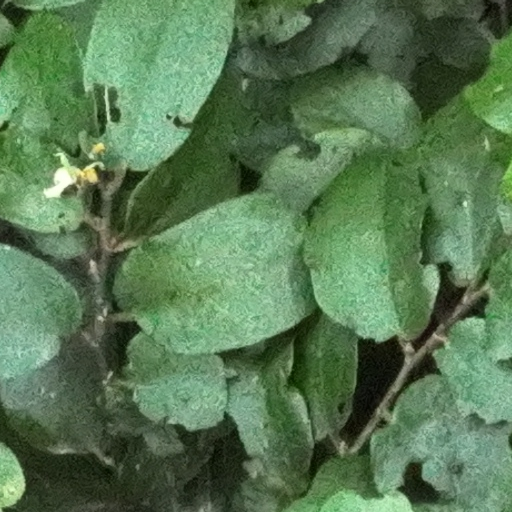
Species: Luehea seemannii
GBIF accepted scientific name: Luehea seemannii
Crown area (m\u00b2): 97.154